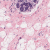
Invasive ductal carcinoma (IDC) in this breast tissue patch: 0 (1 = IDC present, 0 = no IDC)